Question: I'd like to disable a button interaction if it is below another view.
On this example, my UIButton is the green frame.
I can tap on it and it will call the right selector (with control event "UIControlEventTouchUpInside"). But this call also work if I tap on the red frame which is above the green button, and I don't want that...

Any help to disable the interaction where the button isn't visible?
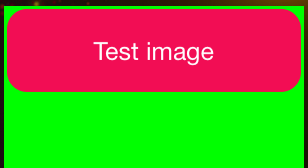
Answer: Fixed by setting :
'''
theUpperView.userInteractionEnabled = YES;
'''